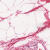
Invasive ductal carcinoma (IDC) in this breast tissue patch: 0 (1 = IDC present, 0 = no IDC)